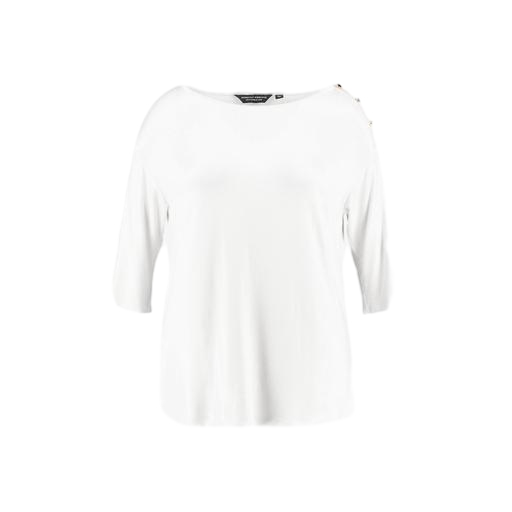
white three-quarter-sleeve top only macy, white cold-shoulder tee, shoulder t-shirt, white background